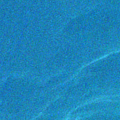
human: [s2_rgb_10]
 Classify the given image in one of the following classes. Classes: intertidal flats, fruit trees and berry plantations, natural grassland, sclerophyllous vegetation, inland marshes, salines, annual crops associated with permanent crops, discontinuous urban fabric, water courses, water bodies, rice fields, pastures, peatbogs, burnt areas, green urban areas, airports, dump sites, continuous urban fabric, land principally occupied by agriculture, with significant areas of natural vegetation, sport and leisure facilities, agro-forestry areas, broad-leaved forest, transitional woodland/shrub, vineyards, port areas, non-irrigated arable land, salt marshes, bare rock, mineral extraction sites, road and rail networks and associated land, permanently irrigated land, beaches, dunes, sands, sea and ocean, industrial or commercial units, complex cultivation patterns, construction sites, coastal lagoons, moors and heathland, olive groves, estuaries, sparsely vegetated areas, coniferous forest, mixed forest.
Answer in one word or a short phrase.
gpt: sea and ocean